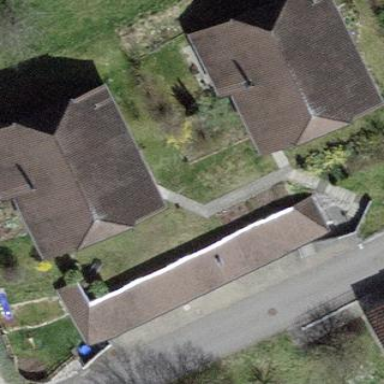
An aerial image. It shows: House with tile roof.